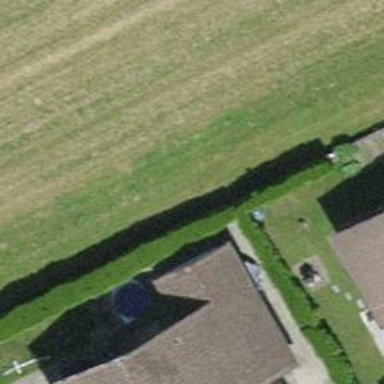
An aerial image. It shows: Hedge barrier.